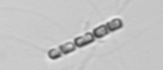
Label: Chaetoceros